Interaction volume radius: 5 \u00c5
Interaction volume height: 10 \u00c5
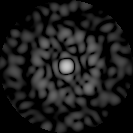
Disorder parameter: 0.8219